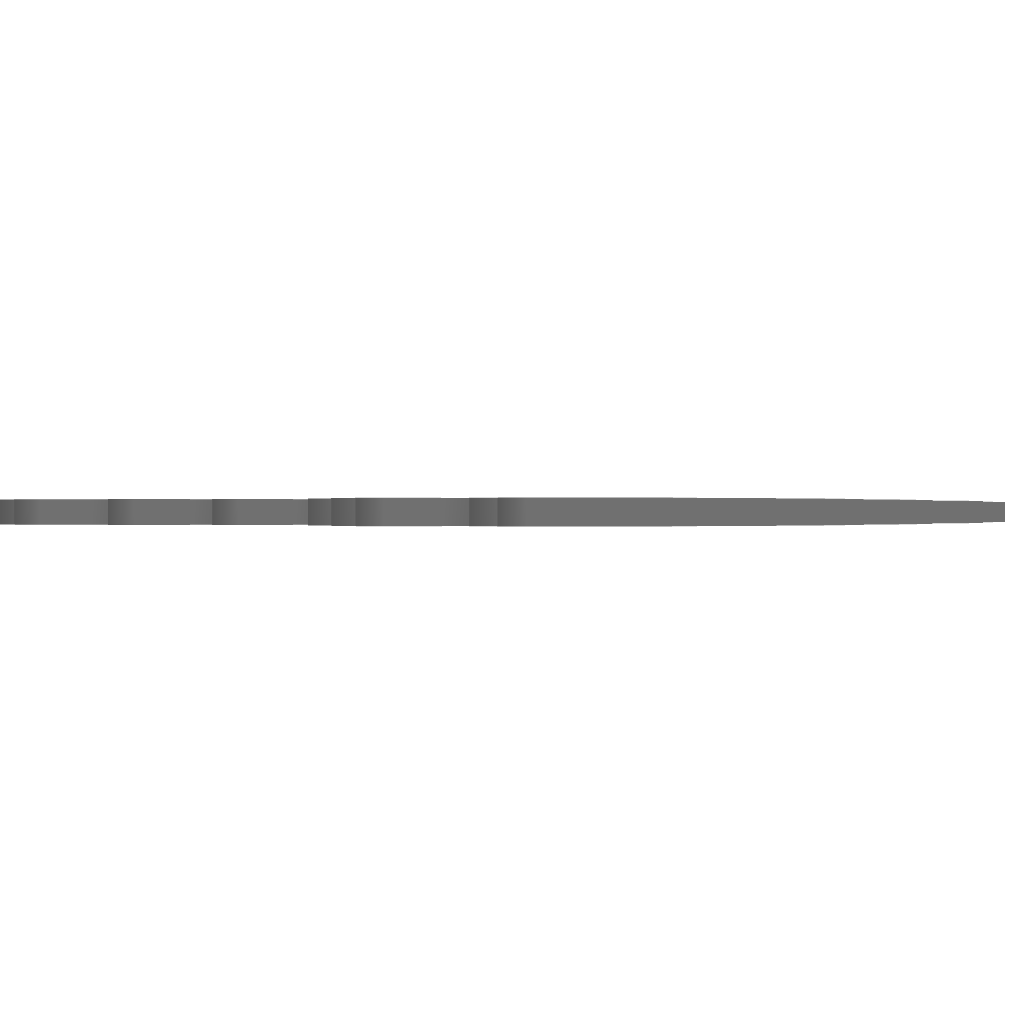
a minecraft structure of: Tutorial Cave bad low quality